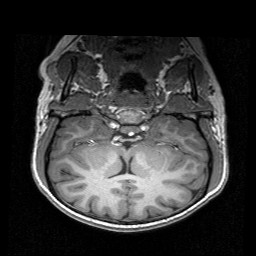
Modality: T1w
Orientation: sagittal
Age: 22
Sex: female
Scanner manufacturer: siemens
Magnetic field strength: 3 T
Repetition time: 1.9 s
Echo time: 0.00226 s